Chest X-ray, PA view. Patient: 23 years old, sex M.
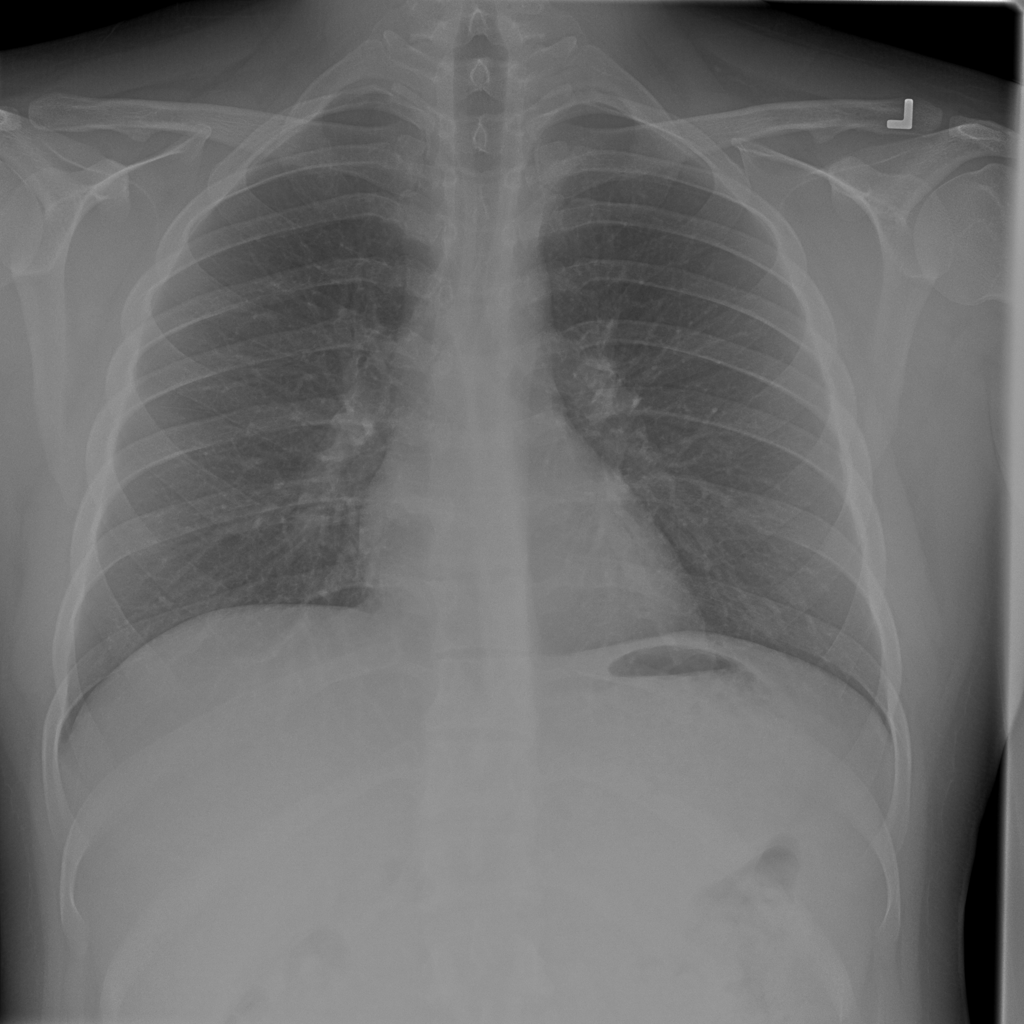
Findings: No Finding